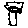
Label: tree